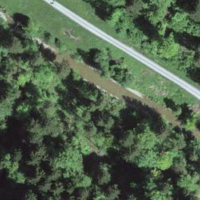
EUNIS habitat code: 43
Species observed at this site:
Aruncus dioicus
Cephalanthera longifolia
Tussilago farfara